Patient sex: F
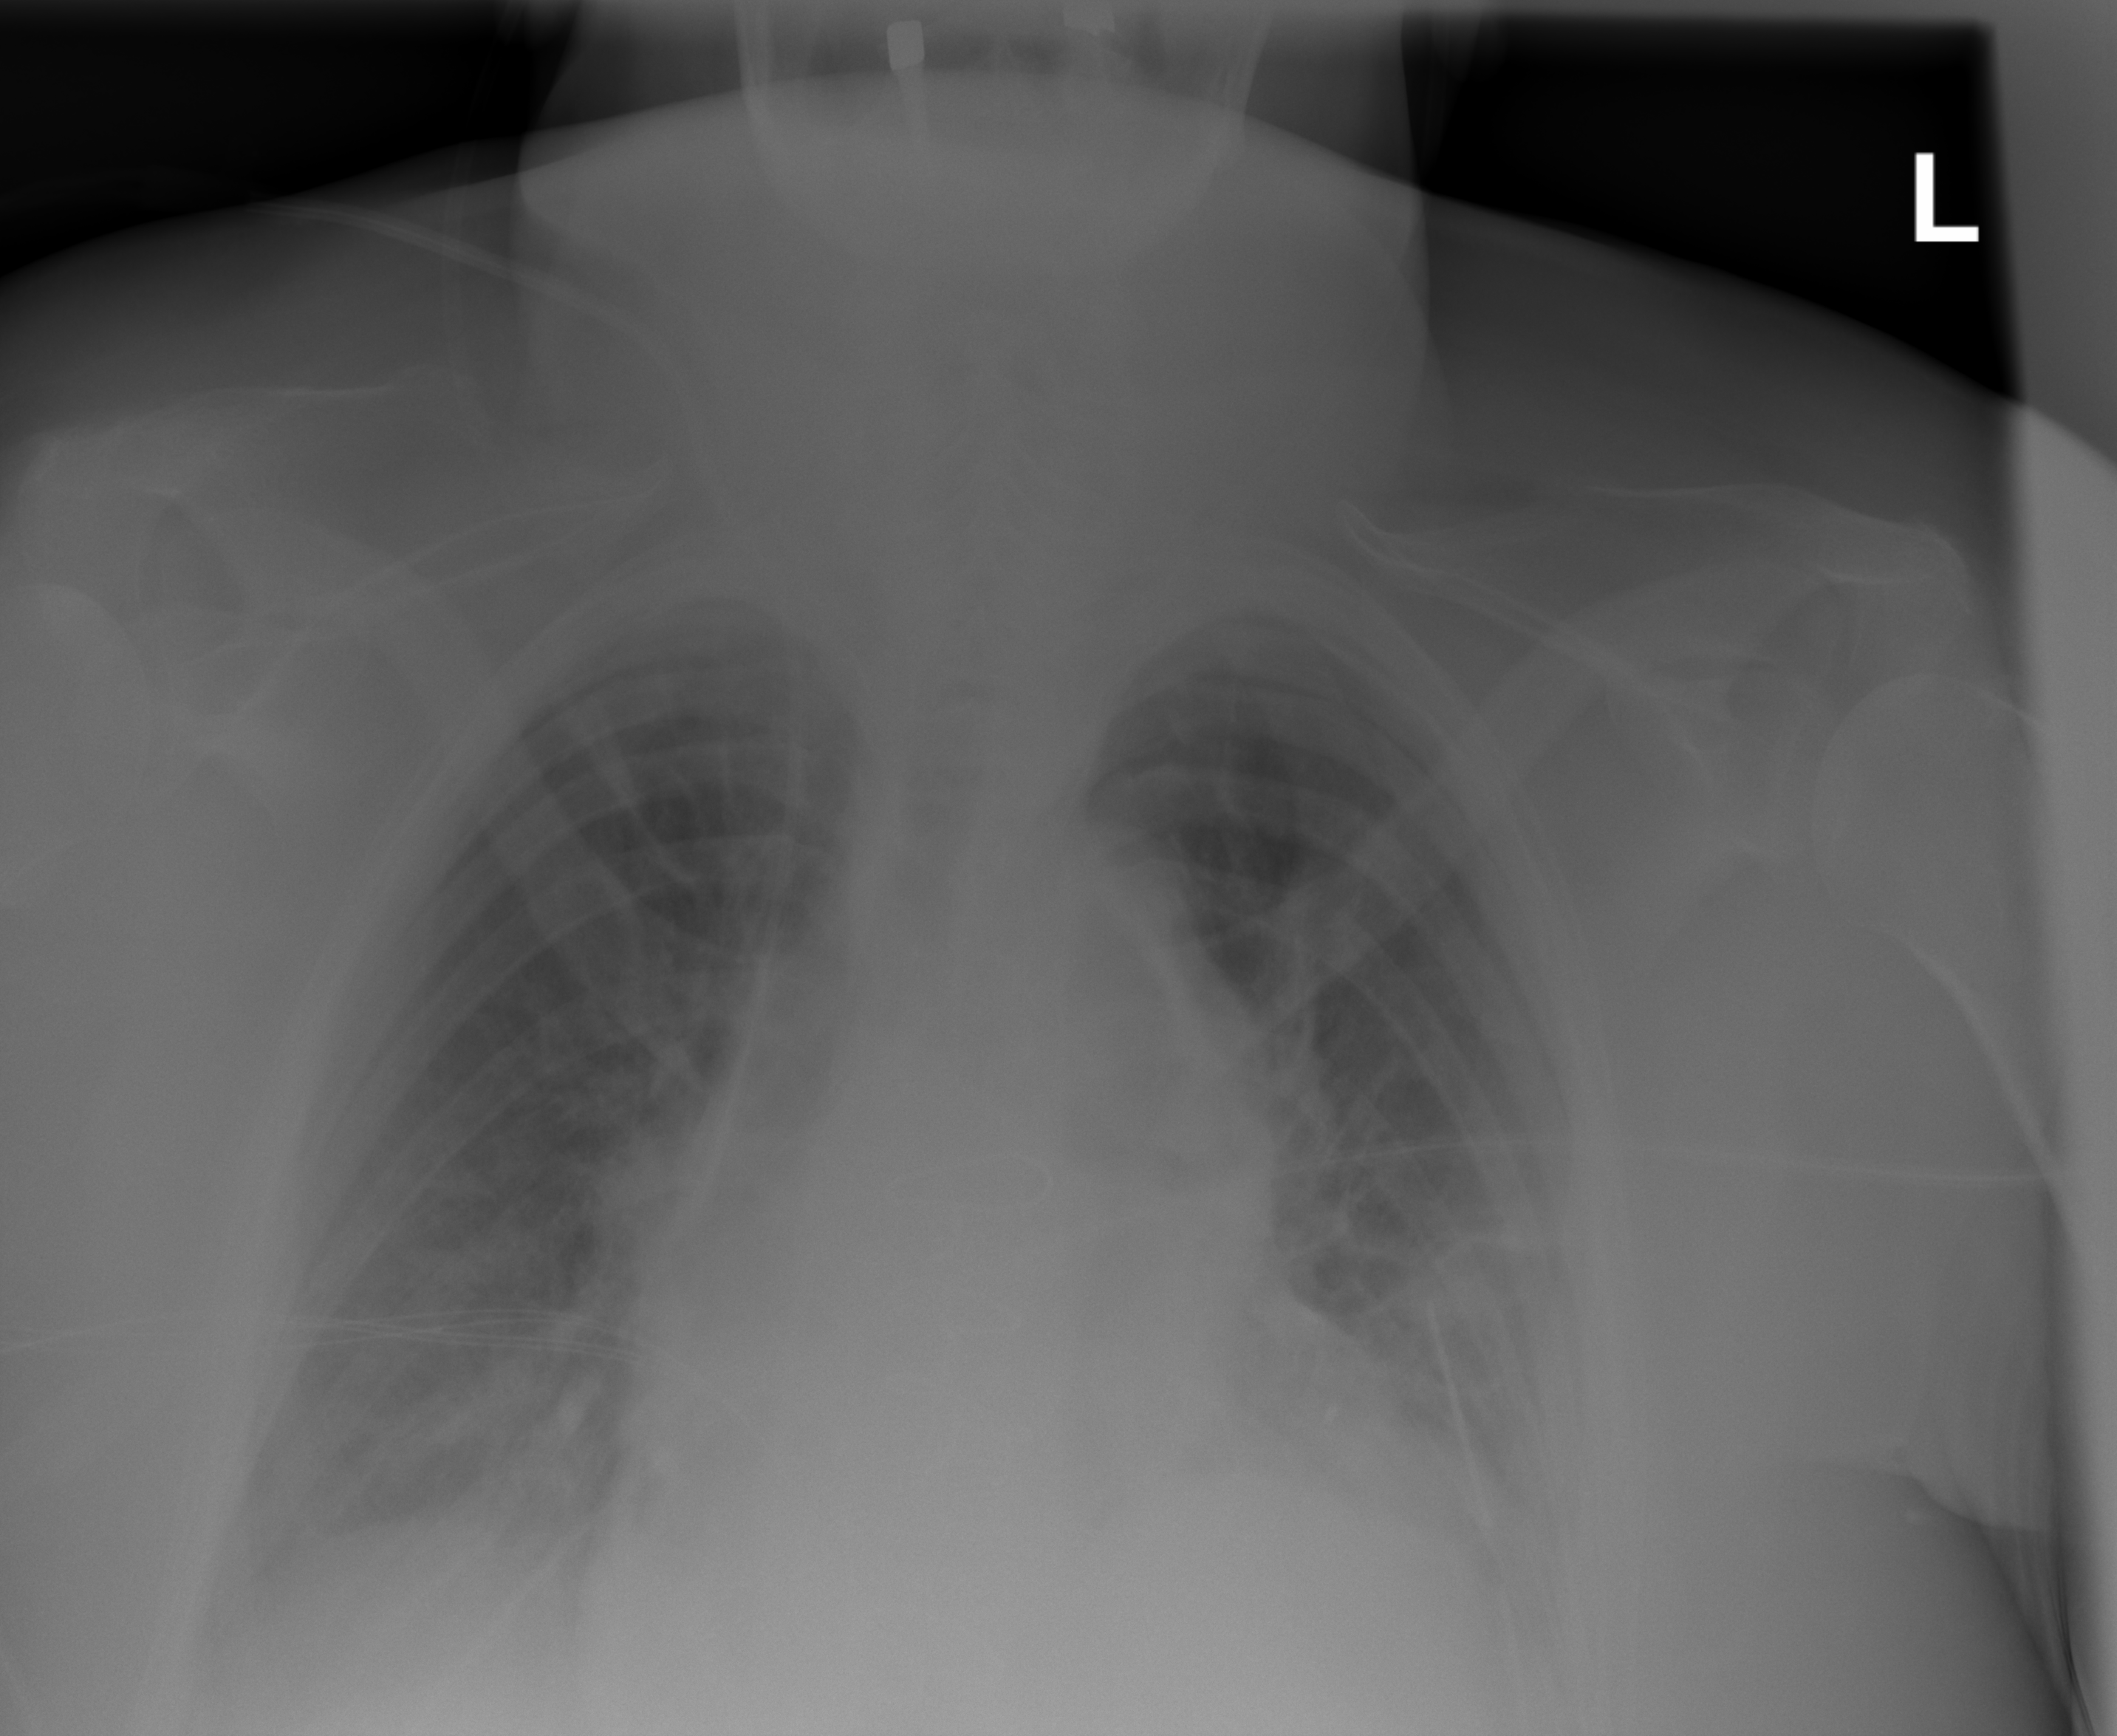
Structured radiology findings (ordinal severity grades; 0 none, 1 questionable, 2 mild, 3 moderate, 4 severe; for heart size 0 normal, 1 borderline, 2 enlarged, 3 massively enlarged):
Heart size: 2
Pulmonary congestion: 0
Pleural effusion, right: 0
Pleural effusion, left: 2
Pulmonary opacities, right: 2
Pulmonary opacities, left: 0
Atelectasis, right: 2
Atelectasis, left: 2